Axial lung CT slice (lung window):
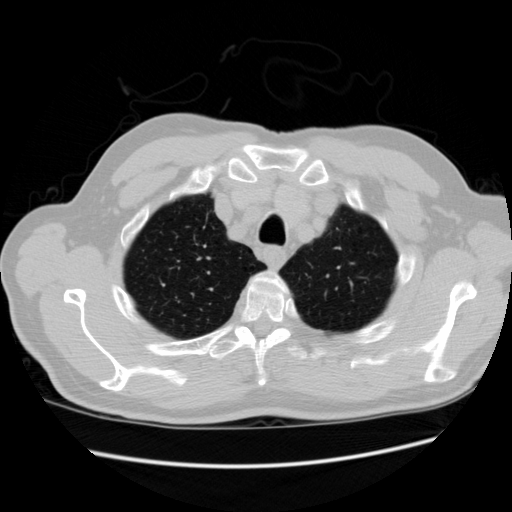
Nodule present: no